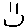
Label: smiley face